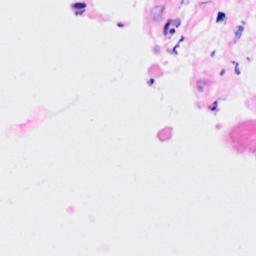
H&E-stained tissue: Breast